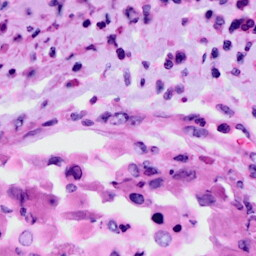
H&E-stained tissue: Cervix